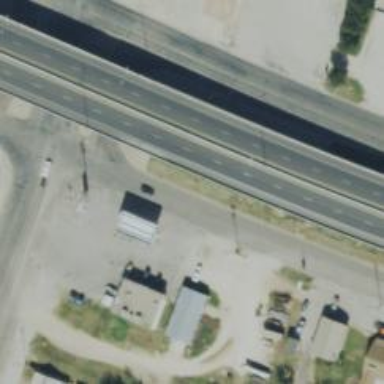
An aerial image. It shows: Bridge crossing over highway trunk expressway.